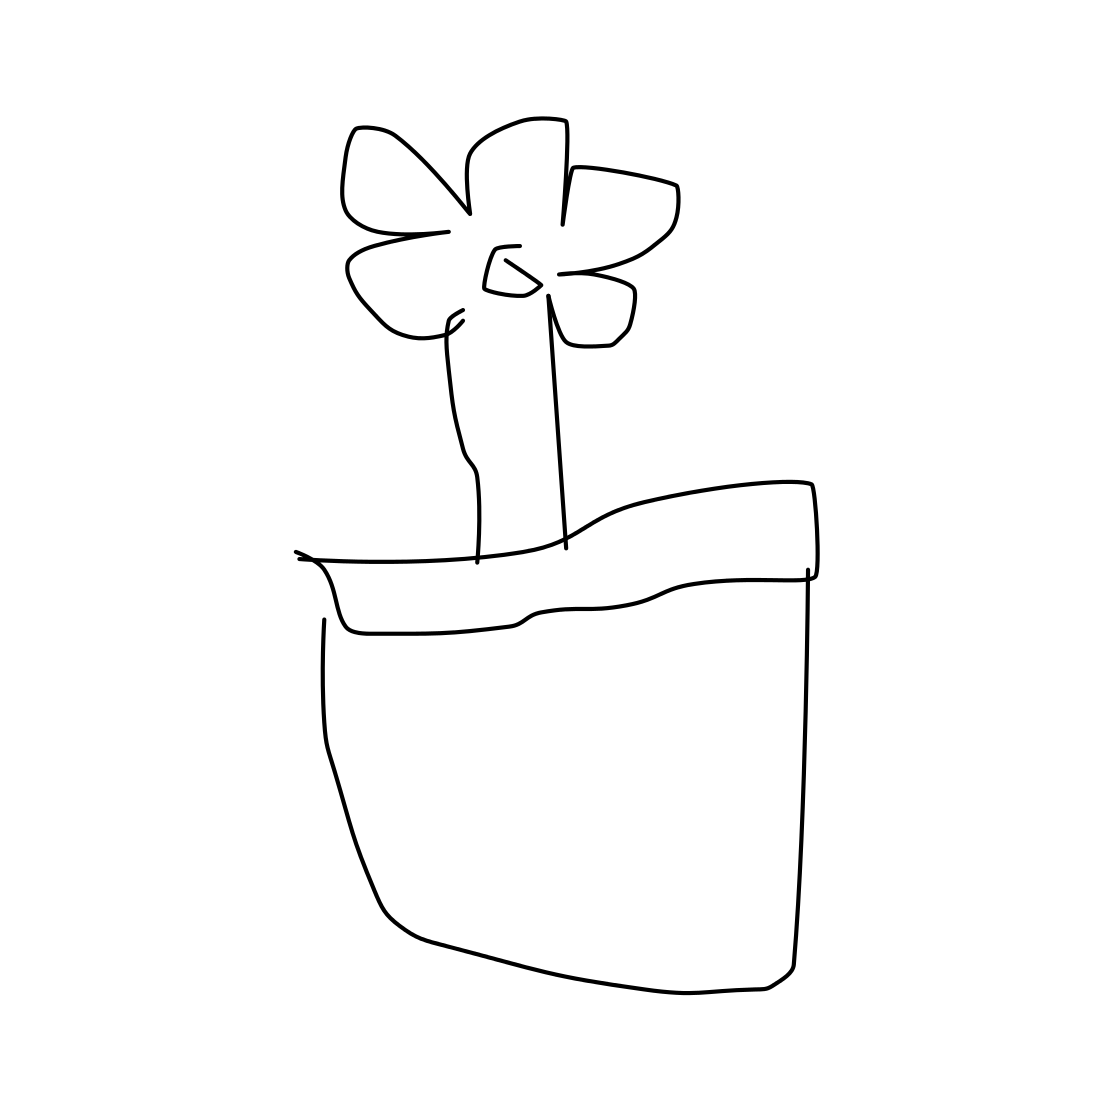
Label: potted plant